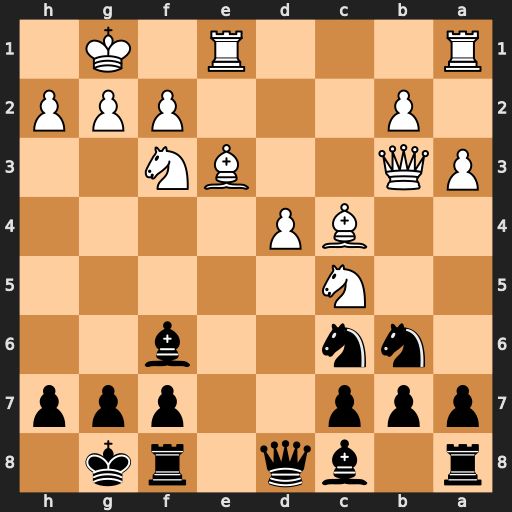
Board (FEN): r1bq1rk1/ppp2ppp/1nn2b2/2N5/2BP4/PQ2BN2/1P3PPP/R3R1K1
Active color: b
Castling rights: -
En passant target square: -
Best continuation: Na5 Bxf7+ Rxf7